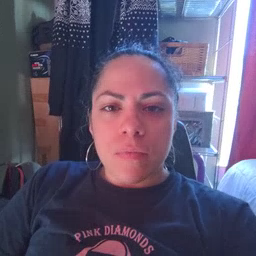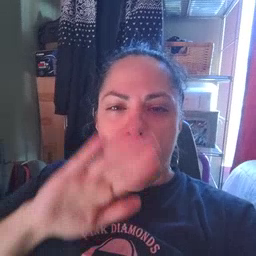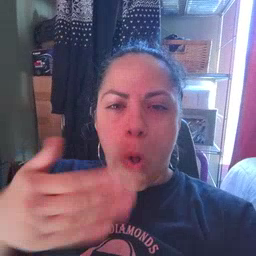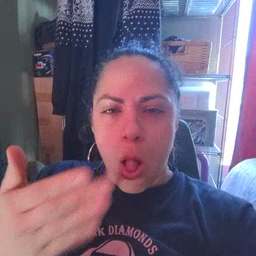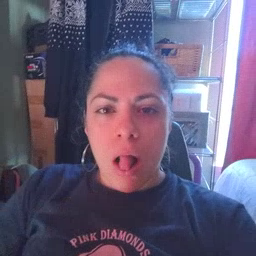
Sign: all